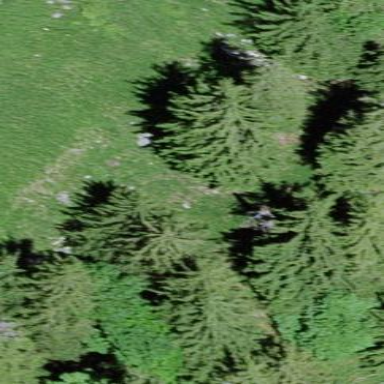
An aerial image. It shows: Forest area.